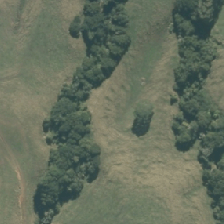
Land cover: indigenous_forest